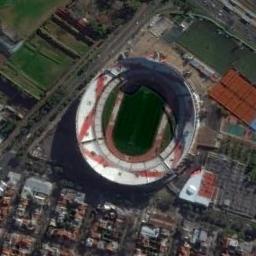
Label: stadium